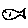
Label: fish